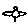
Label: bird